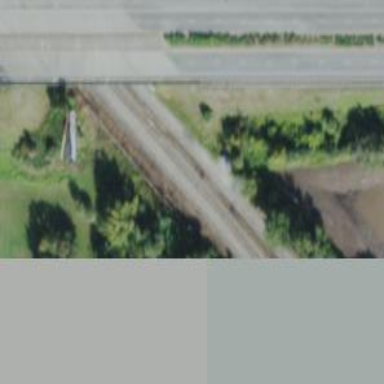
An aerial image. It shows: Railway track.